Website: ulta-beauty
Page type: delivery-shipping
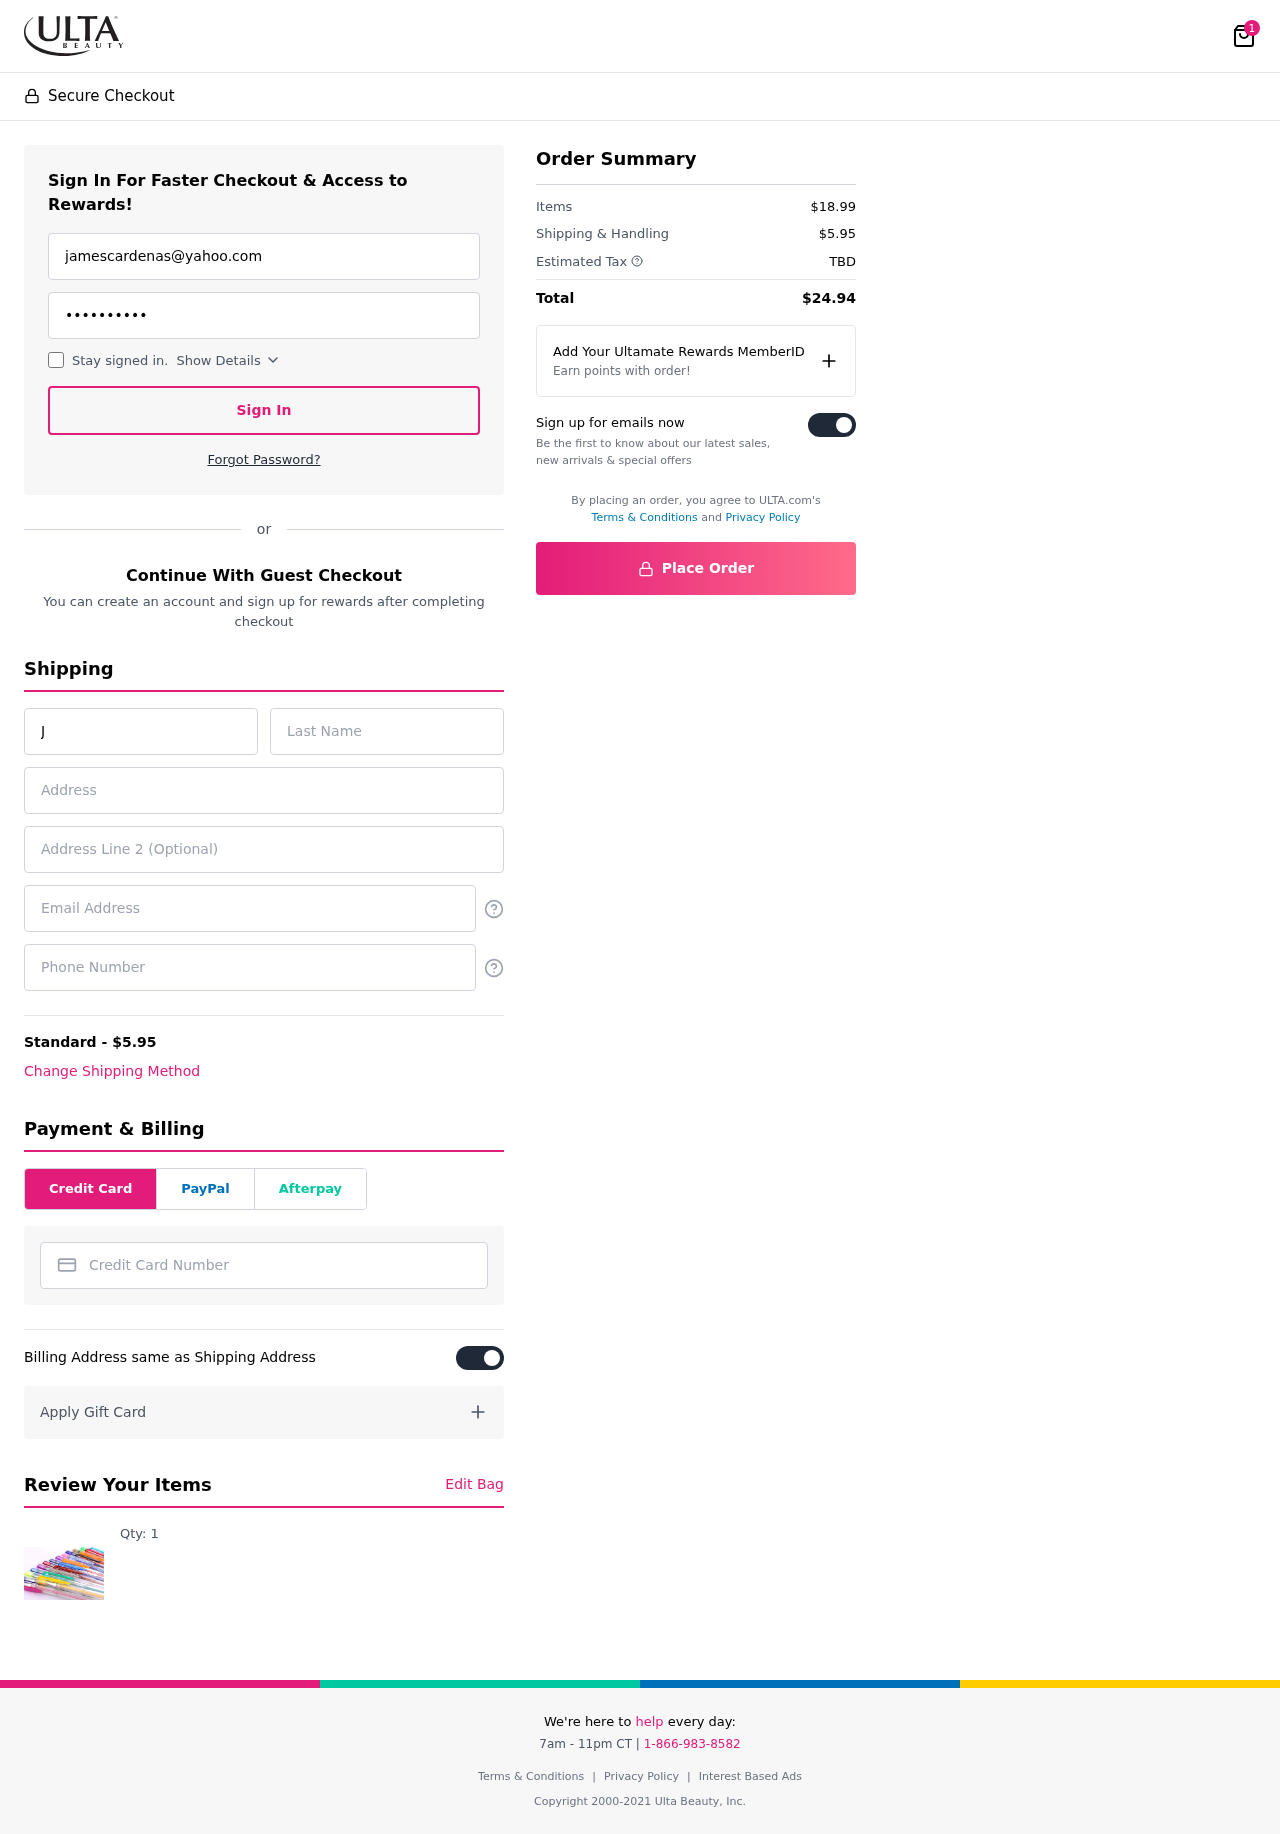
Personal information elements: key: PII_CARD_NUMBER
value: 6551 0732 3899 3247
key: PII_EMAIL
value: jamescardenas@yahoo.com
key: PII_EMAIL2
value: jamescardenas@yahoo.com
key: PII_FIRSTNAME
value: James
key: PII_LASTNAME
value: Cardenas
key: PII_PHONE
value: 3709113182
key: PII_STREET
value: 054 Melissa Meadows
Product elements: key: PRODUCT1_QUANTITY
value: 1
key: PRODUCT1
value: Qty: 1
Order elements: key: ORDER_NUM_ITEMS
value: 1
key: ORDER_SHIPPING_COST
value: $5.95
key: ORDER_SUBTOTAL
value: $18.99
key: ORDER_TAX
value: TBD
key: ORDER_TOTAL
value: $24.94